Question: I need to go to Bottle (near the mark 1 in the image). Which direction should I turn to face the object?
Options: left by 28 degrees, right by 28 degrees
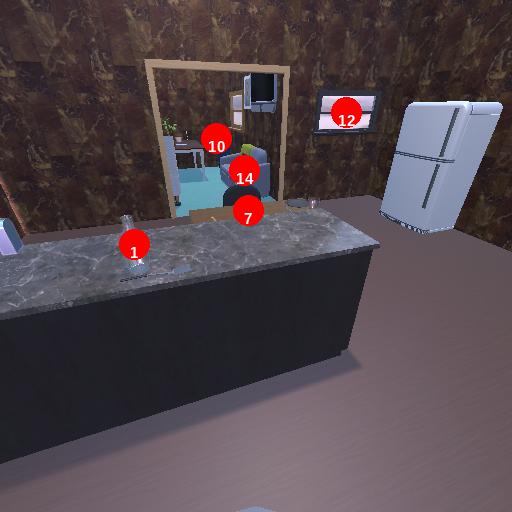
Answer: left by 28 degrees